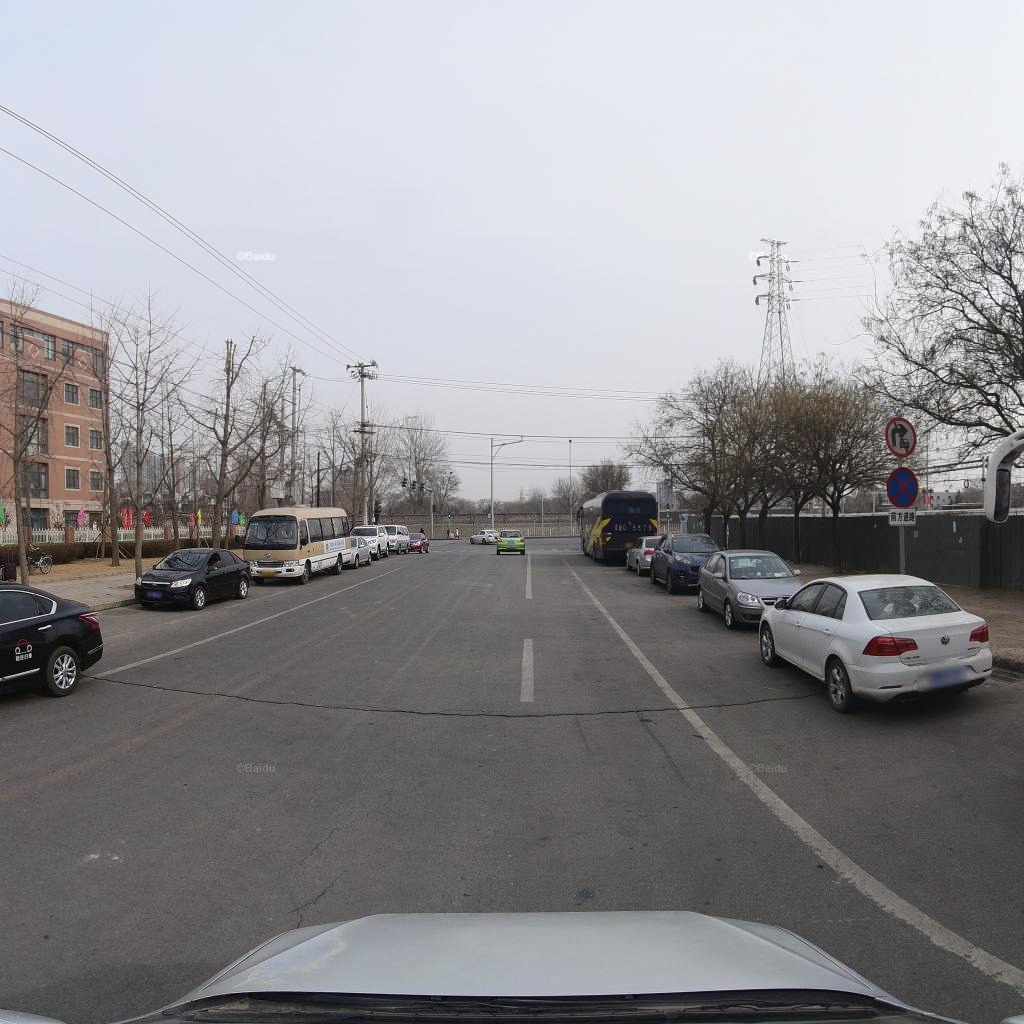
Region: Fengtai
Road damage annotations: transverse crack, longitudinal crack, longitudinal crack